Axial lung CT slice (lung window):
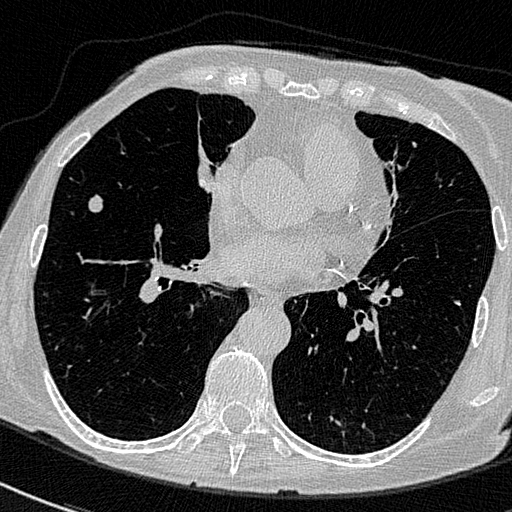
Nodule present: yes
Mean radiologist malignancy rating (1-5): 2.75